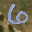
Label: 6